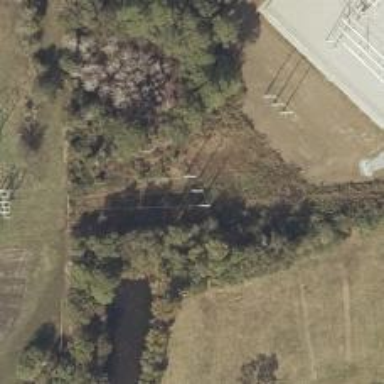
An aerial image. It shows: Power tower.